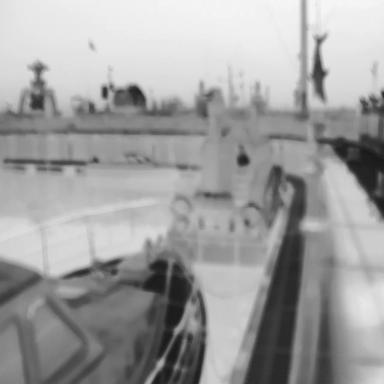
There are three objects shown in the infrared image, including a canoe, and two bulk_carriers.